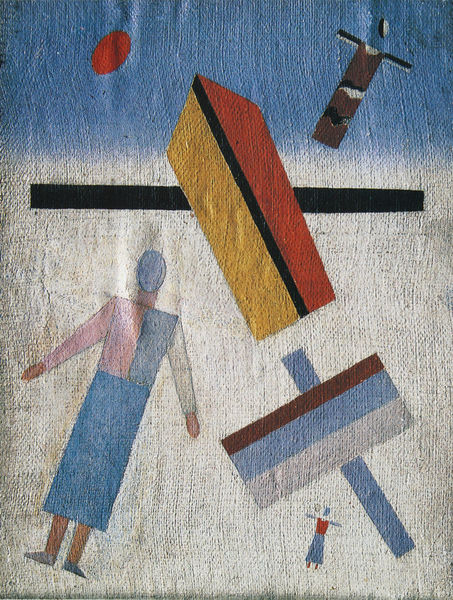
Titel: Balance
Künstler: Wladimir Sterligow
Standort: Petrodowerts
Institution: Museum
Schlagwörter: blau, schatten, weiß, menschen, ocker, braun, grau, kleid, licht, orange, schwarz, rot, figur, kreis, oval, balken, klinge, kreuz, linie, schwert, punkt, geometrisch, struktur, konstruktivismus, russisch, kreuzformen